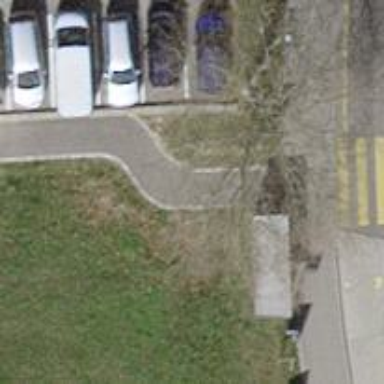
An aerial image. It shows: Unpaved footway.